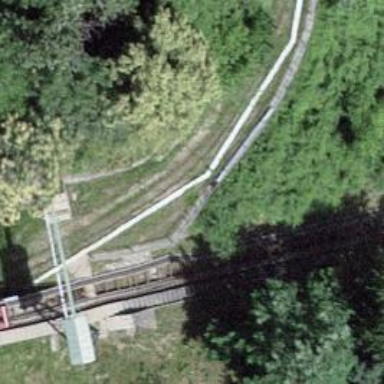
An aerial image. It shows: Narrow gauge railway.